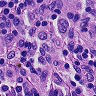
Metastatic tissue present: no